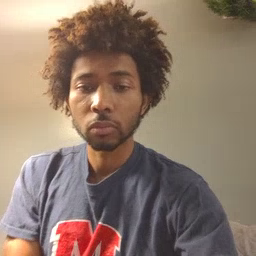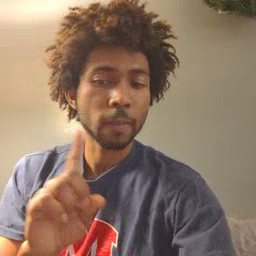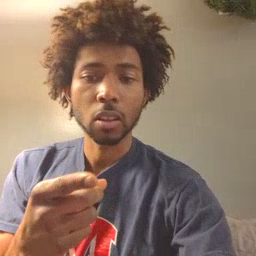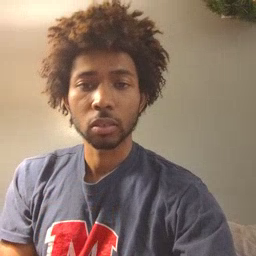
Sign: first